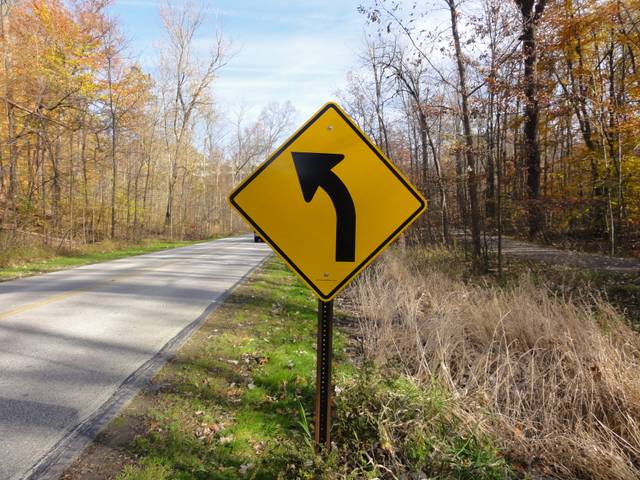
Region: United States
Coordinates: 41.421, -81.861